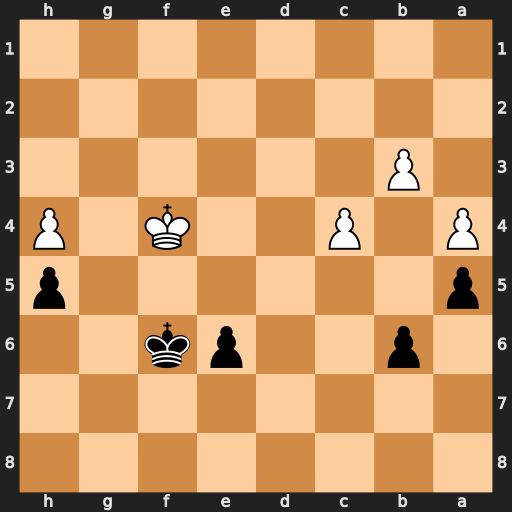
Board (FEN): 8/8/1p2pk2/p6p/P1P2K1P/1P6/8/8
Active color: b
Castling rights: -
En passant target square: -
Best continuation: e5+ Ke4 Ke6